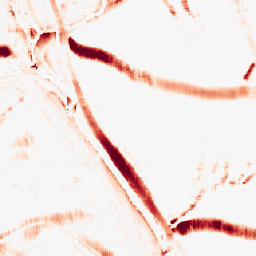
Category: morphological
Decomposition family: morphological_rect
Decomposition parameters: operation: opening
width: 10
height: 20
Upsampling method: area
Upsampling parameters: scale: 4
Upsampling scale: 4